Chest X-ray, PA view. Patient: 61 years old, sex M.
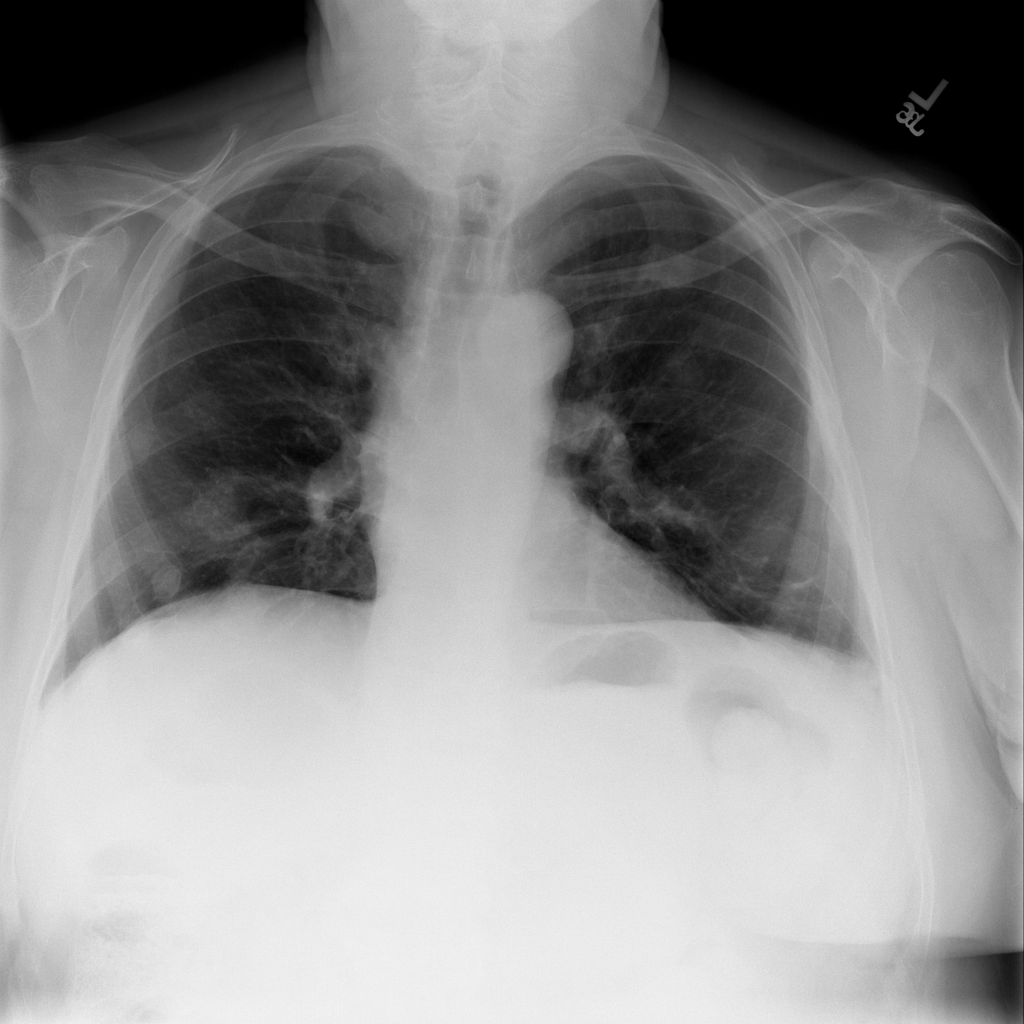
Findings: No Finding